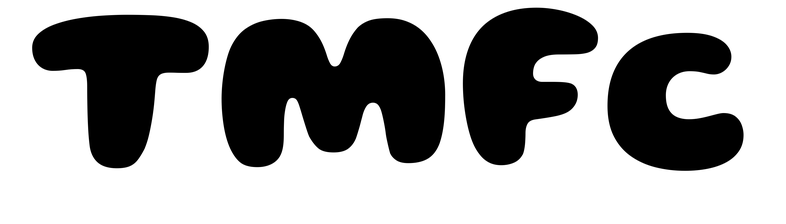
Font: Gluten_ExtraBold